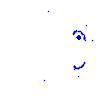
Particle: electron